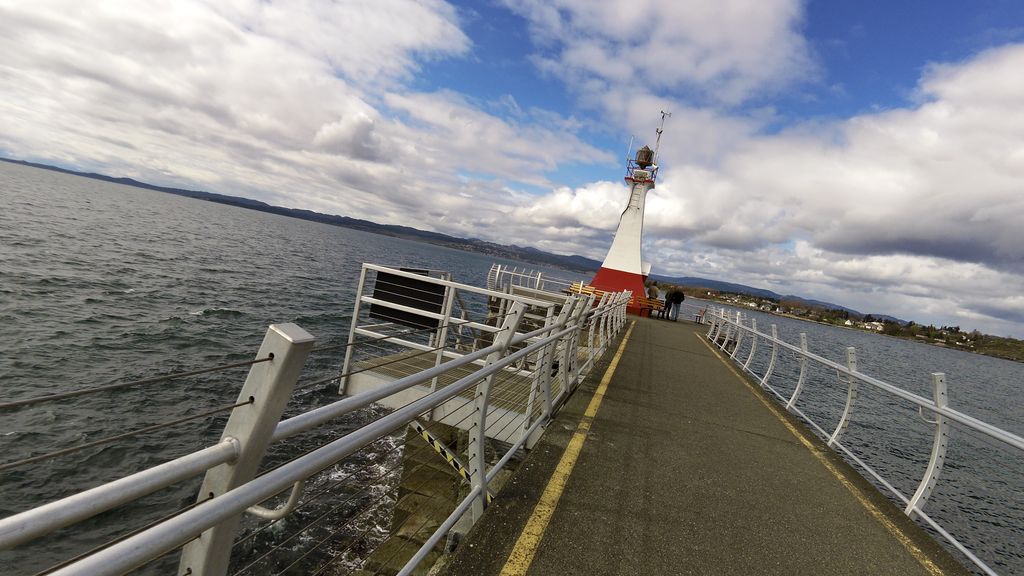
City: victoria